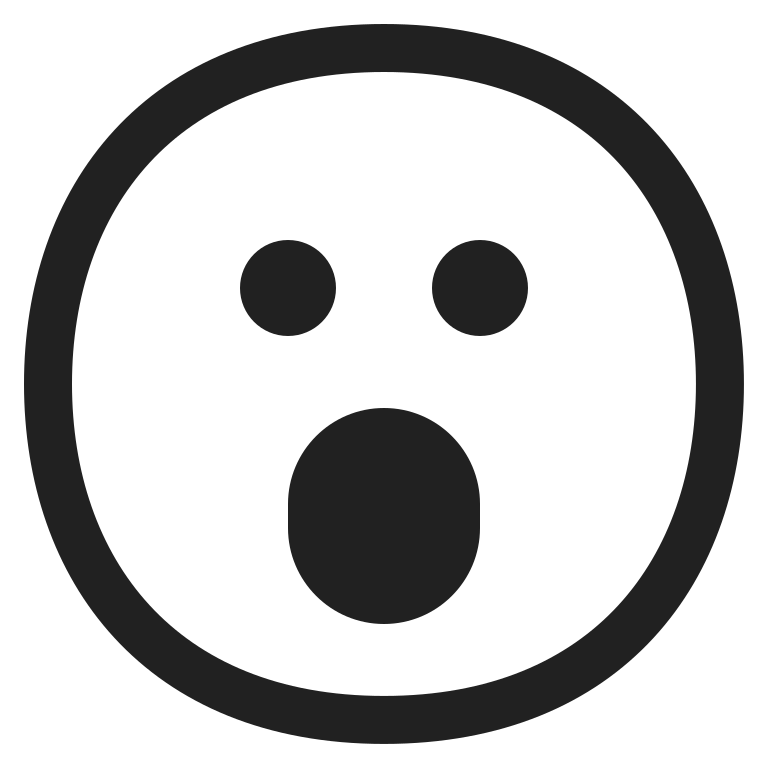
face with open mouth high contrast